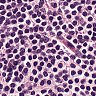
Metastatic tissue present: no